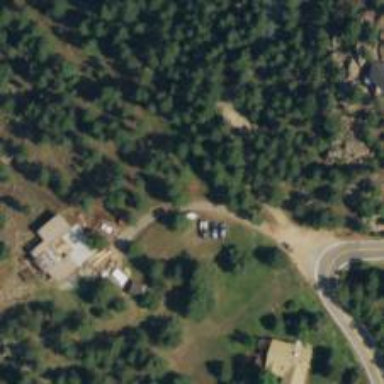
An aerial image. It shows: Driveway leading to service road.